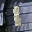
Label: 1